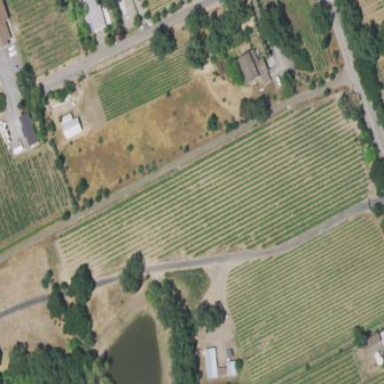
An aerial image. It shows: Vineyard growing grapes.